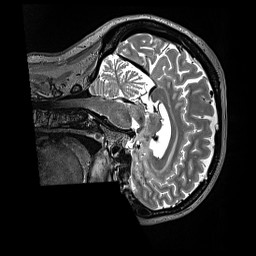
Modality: T2w
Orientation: sagittal
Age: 57
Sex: female
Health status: ill
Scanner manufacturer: siemens
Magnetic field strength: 3 T
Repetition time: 3.2 s
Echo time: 0.564 s